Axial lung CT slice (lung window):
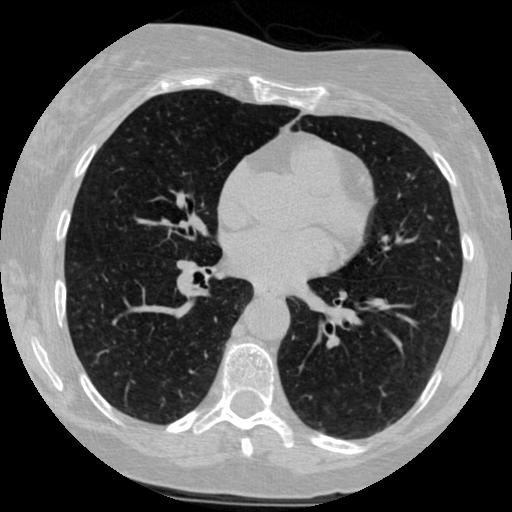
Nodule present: no